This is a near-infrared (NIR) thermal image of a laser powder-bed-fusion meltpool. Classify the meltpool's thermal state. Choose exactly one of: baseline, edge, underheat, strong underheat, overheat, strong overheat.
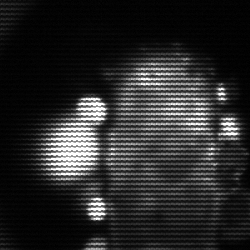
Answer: strong underheat